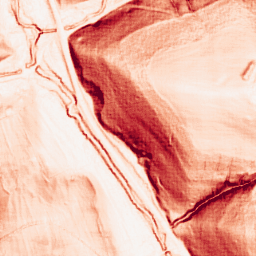
Category: morphological
Decomposition family: morphological_square
Decomposition parameters: operation: gradient
size: 3
Upsampling method: sinc_blackman
Upsampling parameters: scale: 8
kernel_size: 16
Upsampling scale: 8